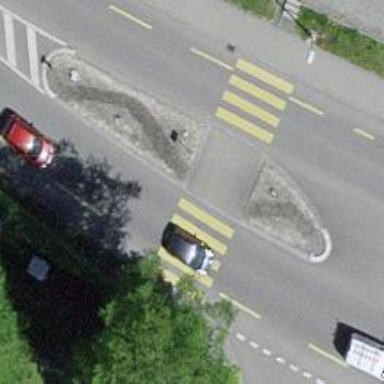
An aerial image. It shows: Primary highway with sidewalks on both sides and designated cycle lane.